Question: I am developing my first MVC app. It's like a small blog that users can post news item. Here, I want to have two submit buttons and want to handle them differently on the controller. For example, one for publishing and one for saving to publish later. The difference will be just a Boolean in the database but I don't think I can have two submit buttons on a view or have two ActionResult Create on the controller. I know I could use a checkbox that would make it simpler but I don't like the usability with checkbox. What will be the best way to handle this? Thanks.

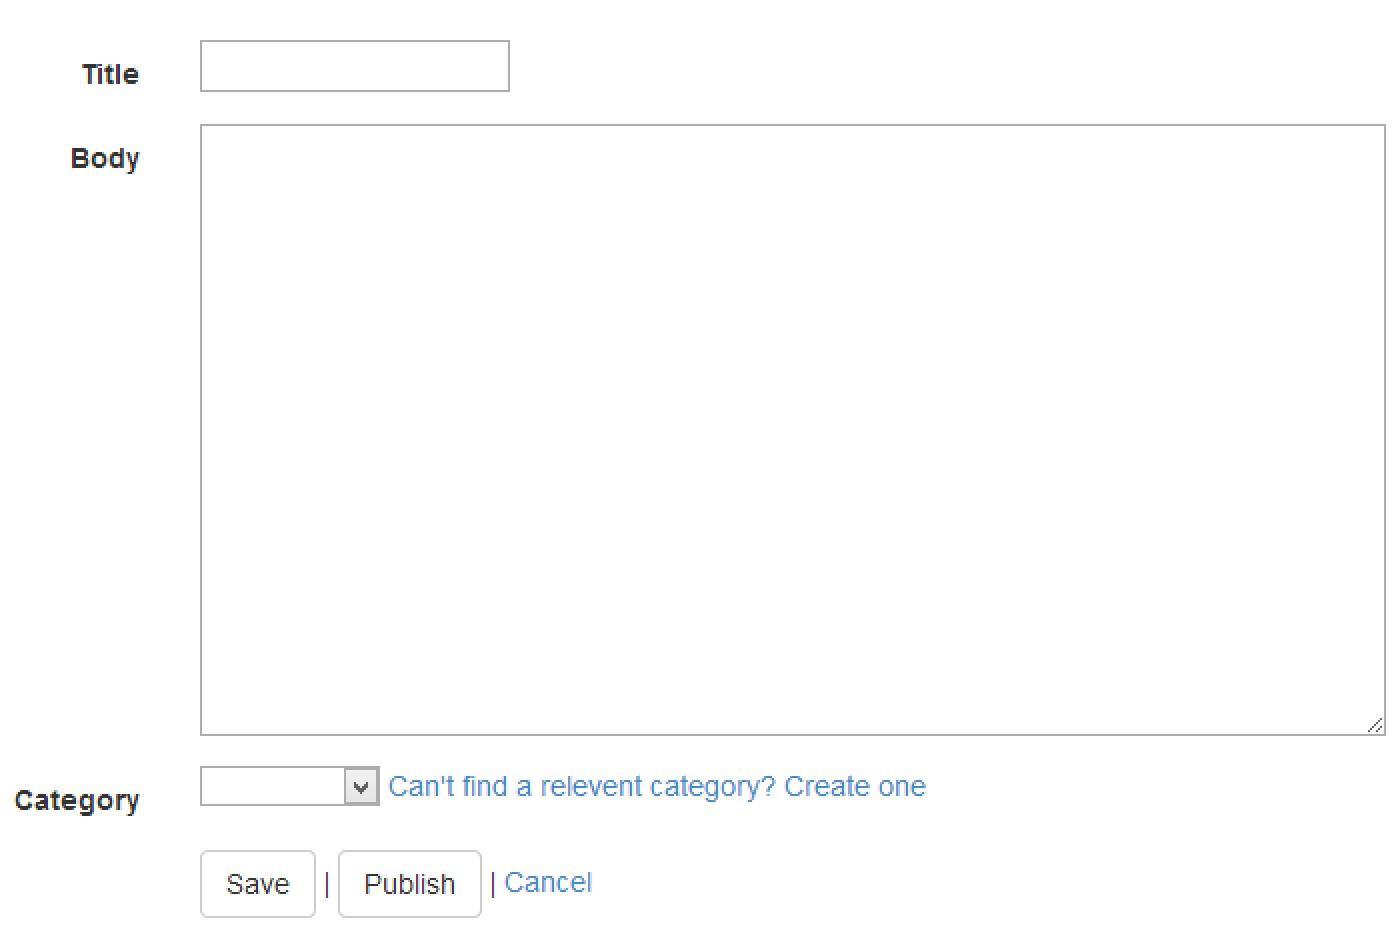
Answer: See below:
'''
<input type="submit" value="Save" name="buttonType" />
<input type="submit" value="Publish" name="buttonType" />
'''
'''
public ActionResult MyAction(MyModel model, string buttonType)
{
if (buttonType == "Save")
{
// Do something for Save
}
if (buttonType == "Publish")
{
//Do something for Publish
}
return View(Model);
}
'''